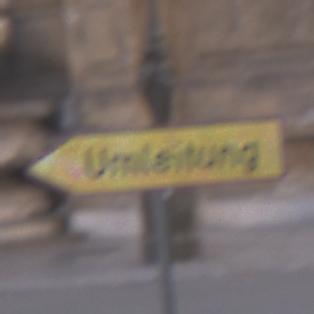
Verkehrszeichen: UmleitungswegweiserLinksweisend
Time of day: SunriseSunset
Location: Outdoor (Urban)
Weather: PartlyCloudy
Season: NotSpecified
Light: Natural